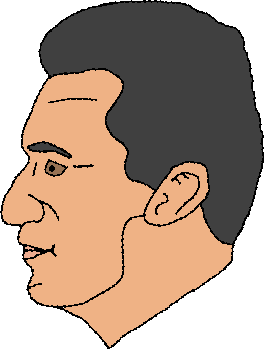
Label: 4_Yes_Chad